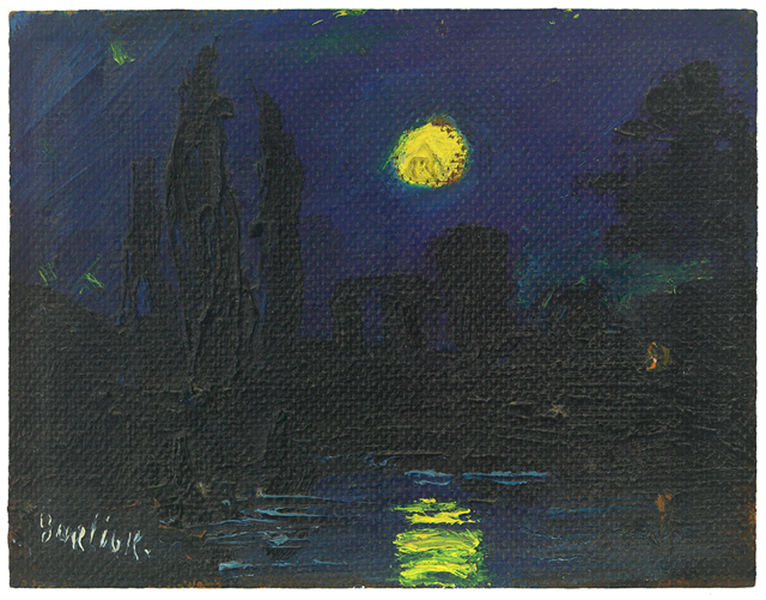
Titel: Nocturnal Landscape, Nocturnal Landscape
Künstler: David Burliuk
Standort: Amherst (Massachusetts, USA)
Institution: Mead Art Museum, Amherst College
Schlagwörter: balcony, blue, oil, red, window, black, dark, expressionism, green, painting, yellow, mirror, oil painting, reflection, sky, tree, building, house, lake, landscape, nature, water, trees, light, river, exterior, night, texture, brush strokes, impressionism, shadow, french, bridge, city, colors, signature, english, moon, moonlight, fire, brush, canvas, paint, impasto, star, stars, van gogh, impressionismus, nocturne, spires, 19th century, textrue, oil paints, forestry, cute, outdoor scene, candlelight, balconey